Interaction volume radius: 5 \u00c5
Interaction volume height: 40 \u00c5
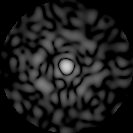
Disorder parameter: 0.8137